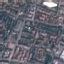
Label: Residential